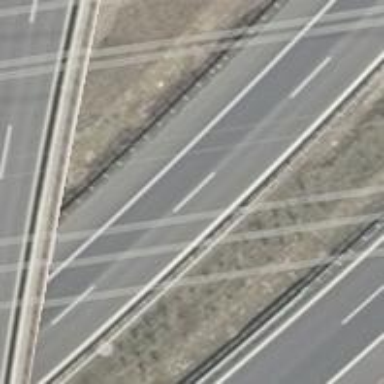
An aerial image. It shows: Asphalt motorway.